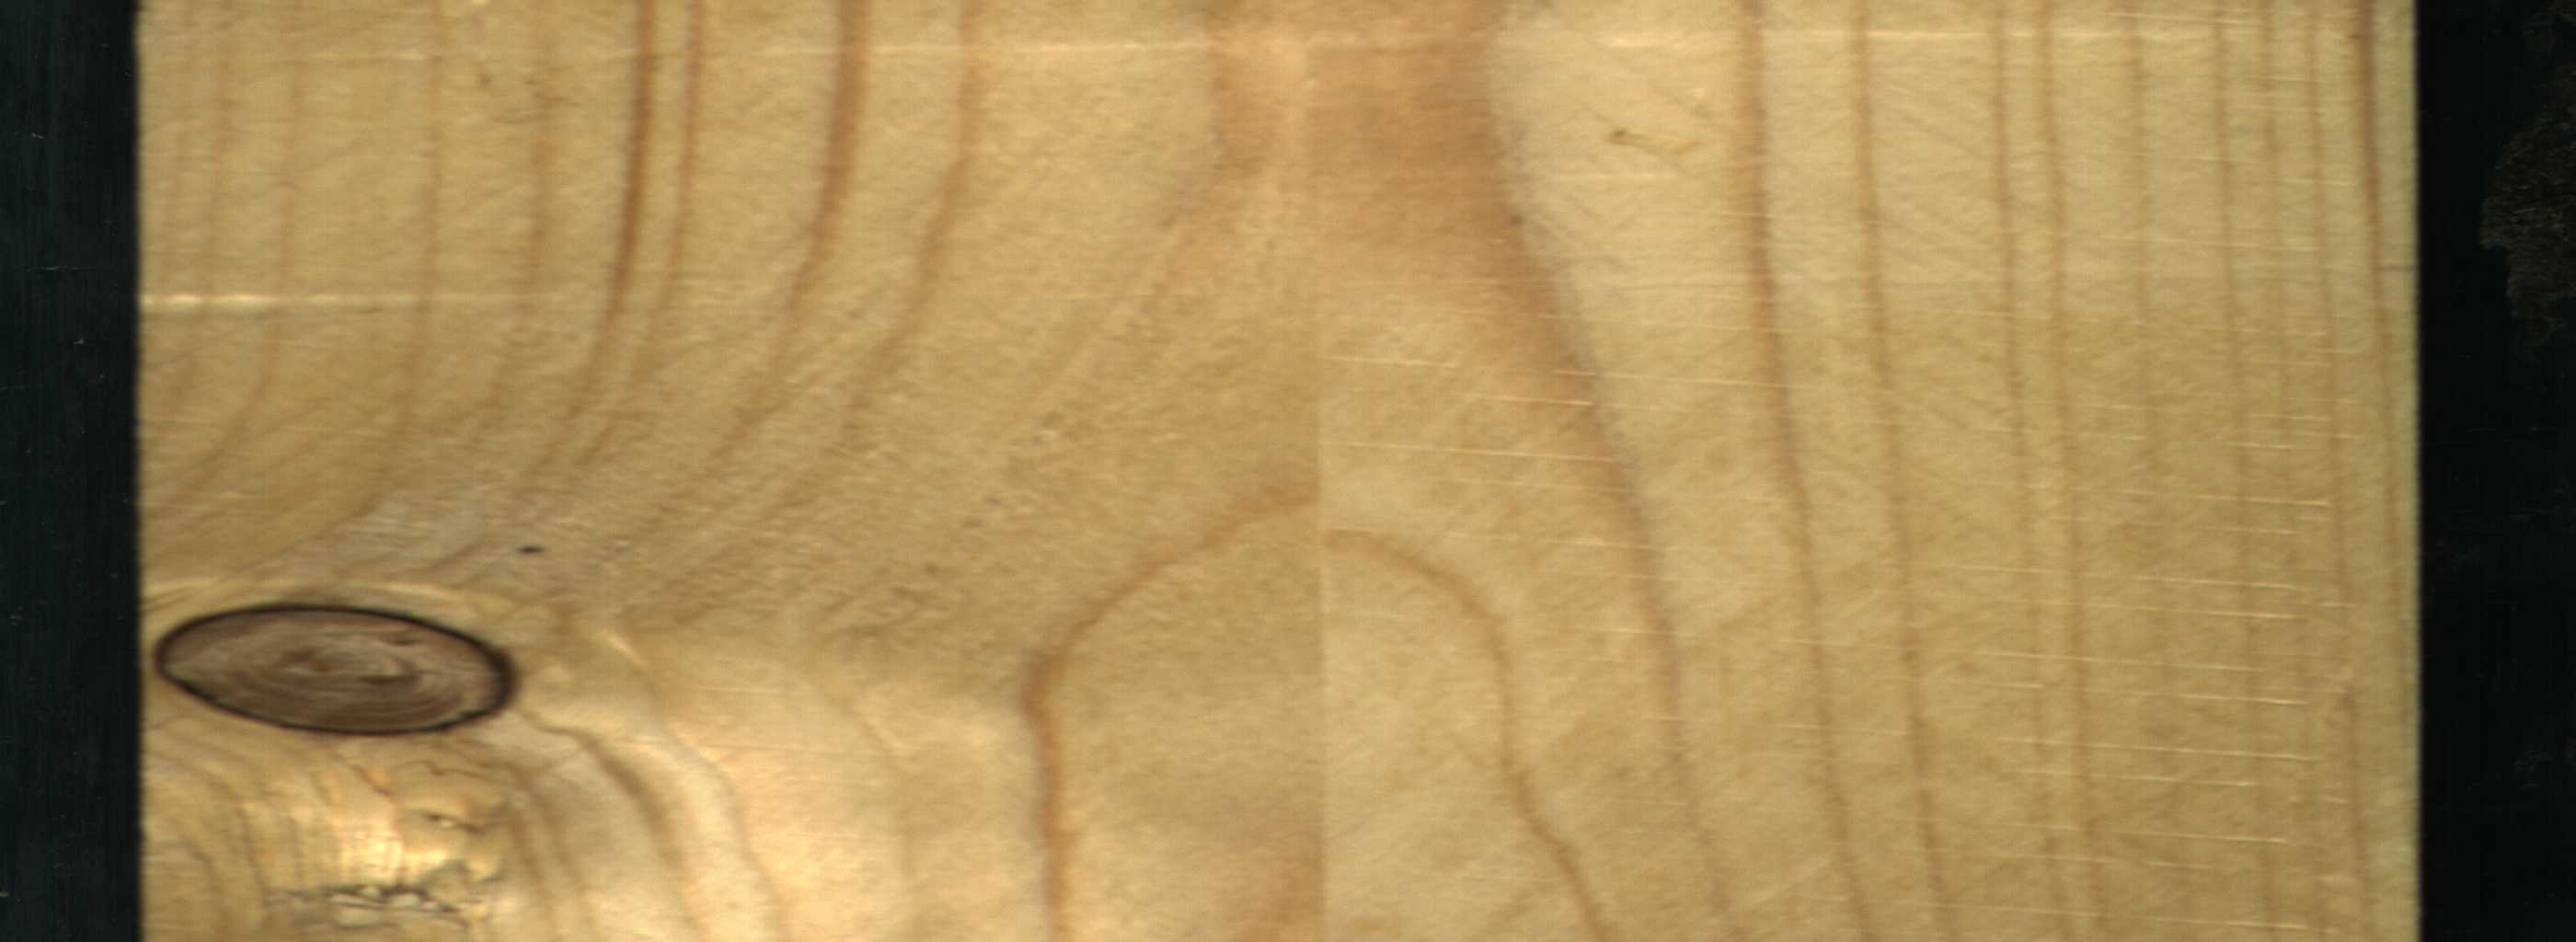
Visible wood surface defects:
Dead_Knot